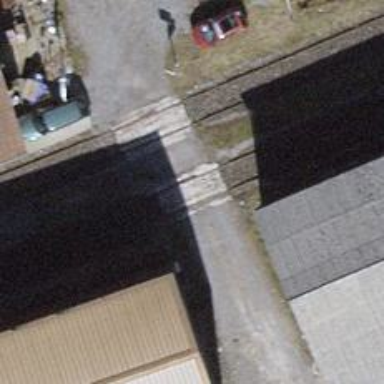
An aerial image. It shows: Level crossing along the railway.